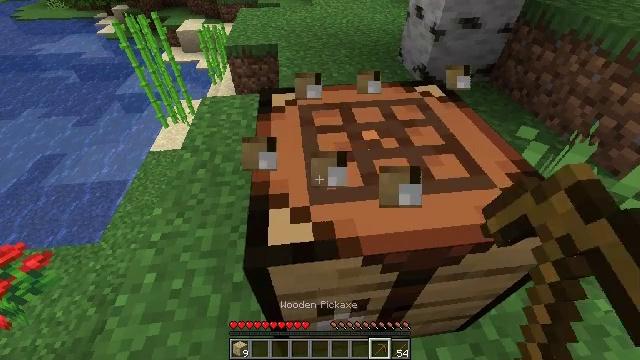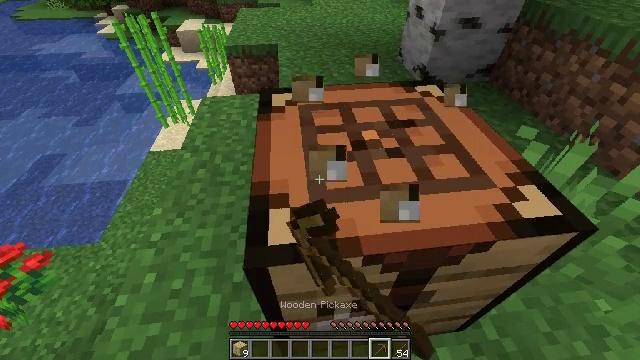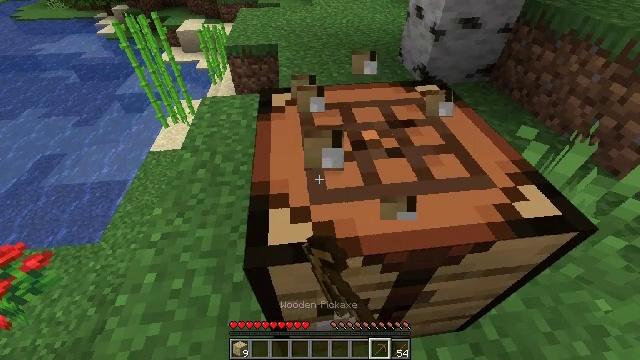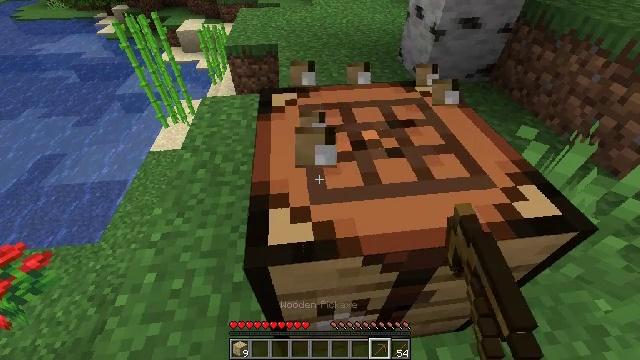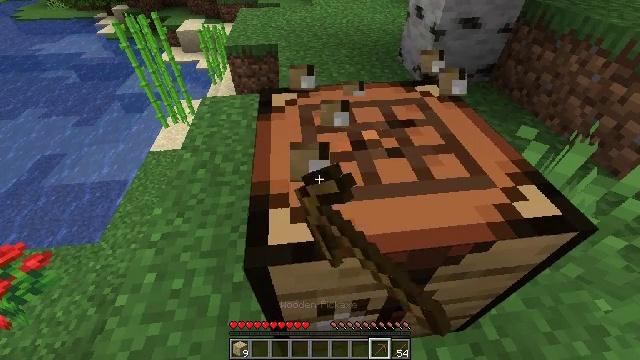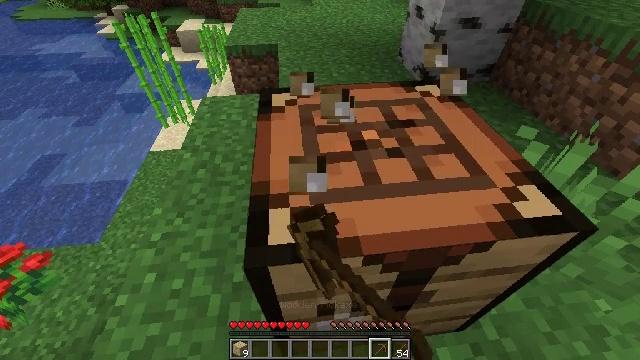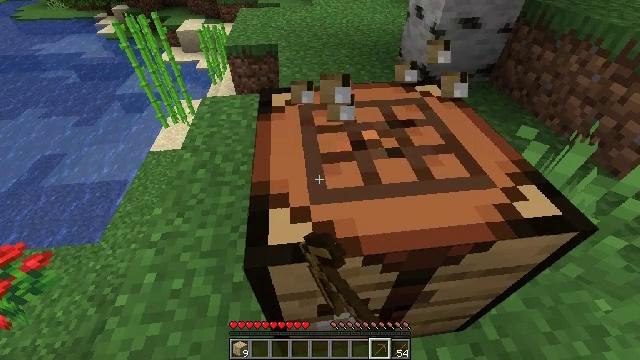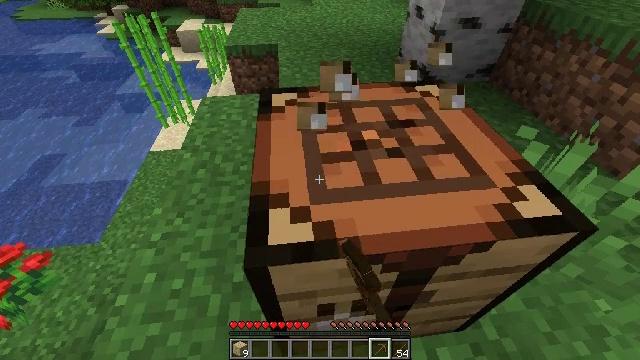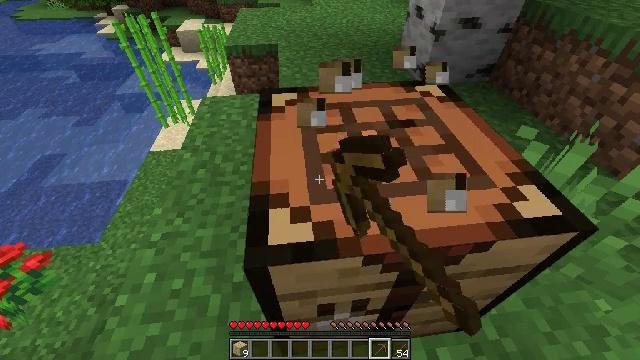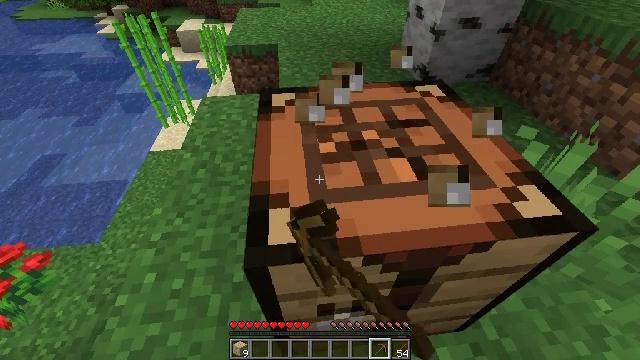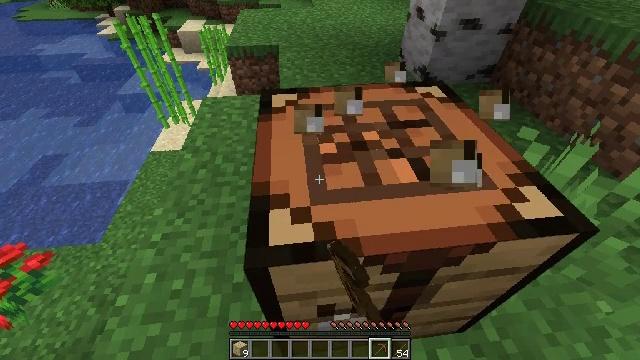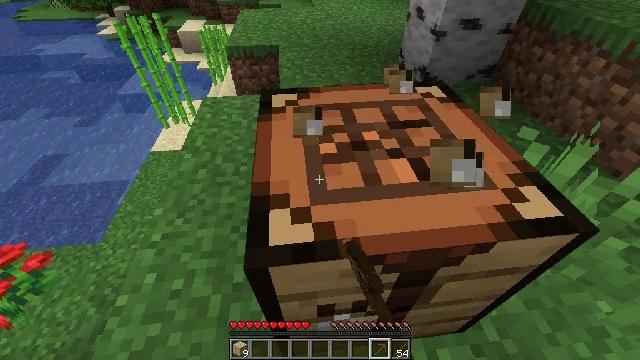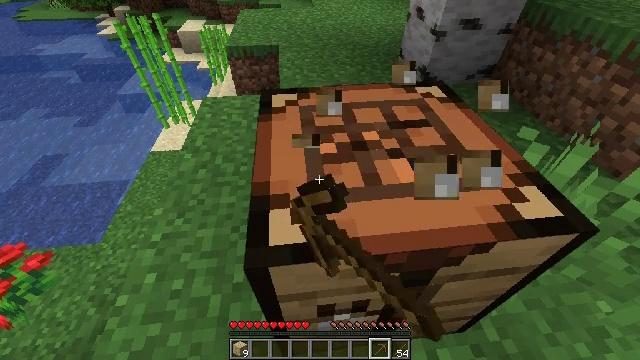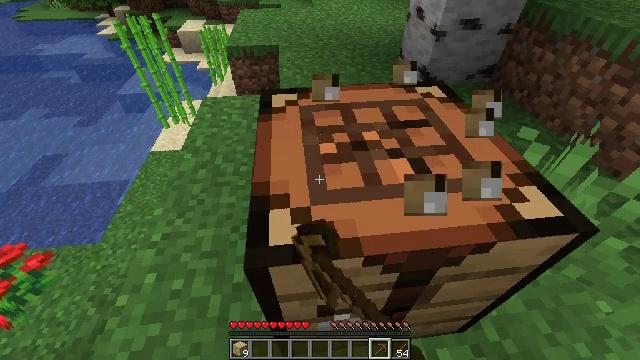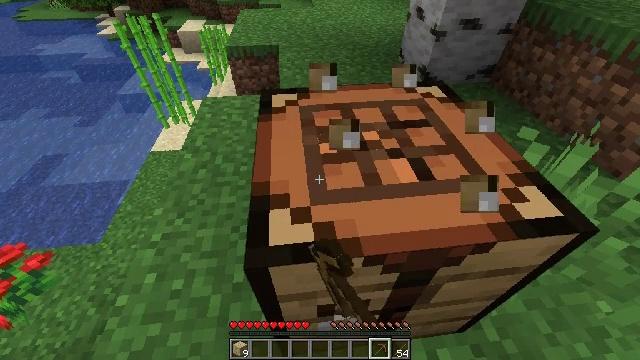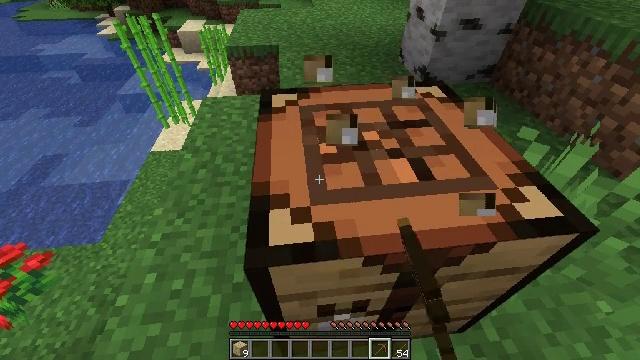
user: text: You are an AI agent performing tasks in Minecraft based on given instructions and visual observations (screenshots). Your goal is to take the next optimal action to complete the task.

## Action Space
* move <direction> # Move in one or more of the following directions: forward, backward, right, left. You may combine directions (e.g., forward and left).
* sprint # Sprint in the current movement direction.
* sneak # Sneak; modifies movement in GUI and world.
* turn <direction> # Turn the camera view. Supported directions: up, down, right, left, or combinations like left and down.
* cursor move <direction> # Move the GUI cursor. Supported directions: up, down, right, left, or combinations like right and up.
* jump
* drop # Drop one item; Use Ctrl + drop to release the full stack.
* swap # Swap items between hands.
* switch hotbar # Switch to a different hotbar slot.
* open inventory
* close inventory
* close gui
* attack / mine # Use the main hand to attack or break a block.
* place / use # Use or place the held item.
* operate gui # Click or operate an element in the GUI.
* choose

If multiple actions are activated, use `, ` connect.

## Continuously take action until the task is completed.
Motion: motion action
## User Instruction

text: Put back the crafting table.
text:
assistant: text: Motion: attack / mine
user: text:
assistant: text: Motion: attack / mine
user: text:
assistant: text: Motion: attack / mine
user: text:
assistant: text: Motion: attack / mine
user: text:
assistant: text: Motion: attack / mine
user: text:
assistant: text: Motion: attack / mine
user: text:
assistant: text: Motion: attack / mine
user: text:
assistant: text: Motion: attack / mine
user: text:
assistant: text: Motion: attack / mine
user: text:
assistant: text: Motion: attack / mine
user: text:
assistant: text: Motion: attack / mine
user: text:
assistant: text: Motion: attack / mine
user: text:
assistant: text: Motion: attack / mine
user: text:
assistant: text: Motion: attack / mine
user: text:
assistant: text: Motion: attack / mine
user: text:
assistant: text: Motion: attack / mine
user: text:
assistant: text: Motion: attack / mine
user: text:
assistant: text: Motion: attack / mine
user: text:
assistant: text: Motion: attack / mine
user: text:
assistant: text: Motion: attack / mine
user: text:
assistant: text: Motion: attack / mine
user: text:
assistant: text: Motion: attack / mine
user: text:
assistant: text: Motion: attack / mine
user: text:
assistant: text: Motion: attack / mine
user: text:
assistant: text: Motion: attack / mine
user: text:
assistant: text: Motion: attack / mine
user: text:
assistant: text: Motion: attack / mine
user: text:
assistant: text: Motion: attack / mine
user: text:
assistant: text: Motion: attack / mine
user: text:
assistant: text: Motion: attack / mine